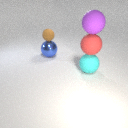
large blue metal sphere behind large cyan rubber sphere